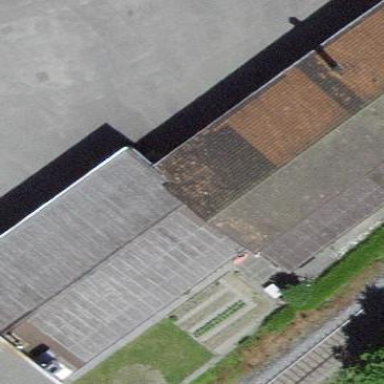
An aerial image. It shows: Commercial building.